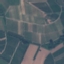
Land use / land cover class: PermanentCrop